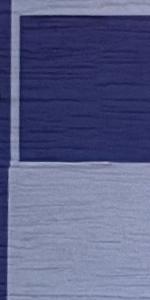
Label: Empty